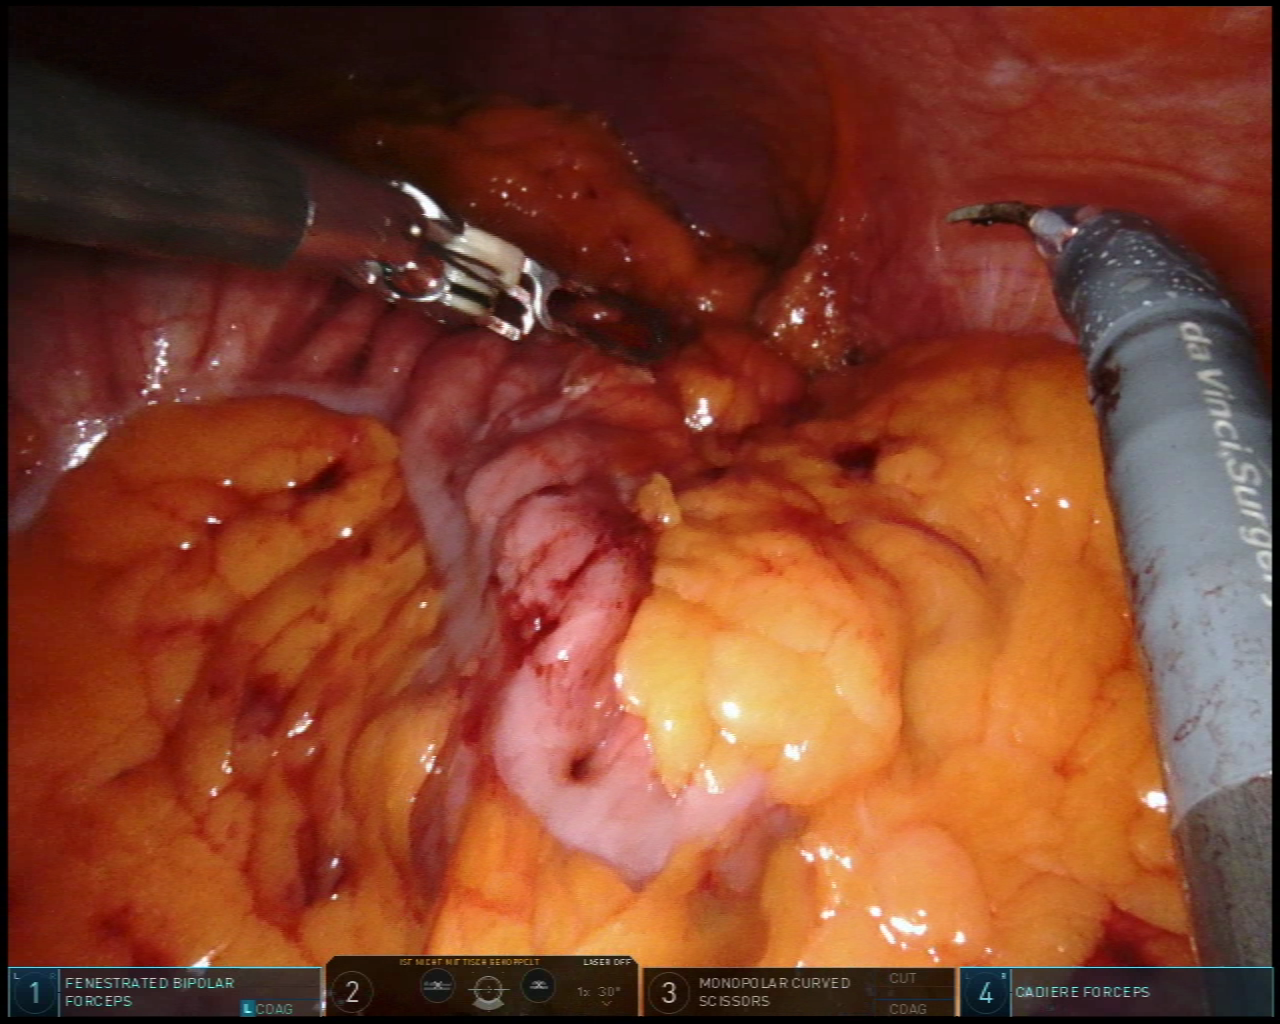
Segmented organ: colon
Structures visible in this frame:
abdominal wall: yes
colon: yes
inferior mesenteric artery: no
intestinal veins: no
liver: no
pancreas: no
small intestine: no
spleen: no
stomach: no
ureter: no
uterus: no
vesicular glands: no